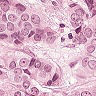
Metastatic tissue present: yes